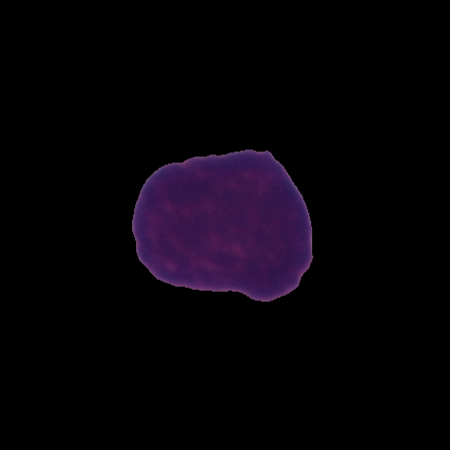
Label: healthy